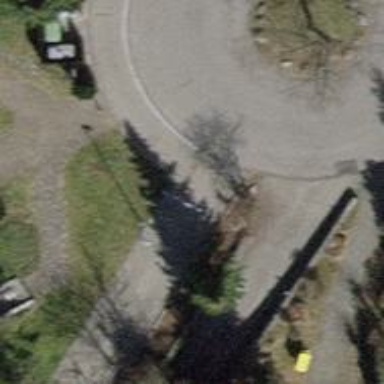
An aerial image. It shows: Swing gate.